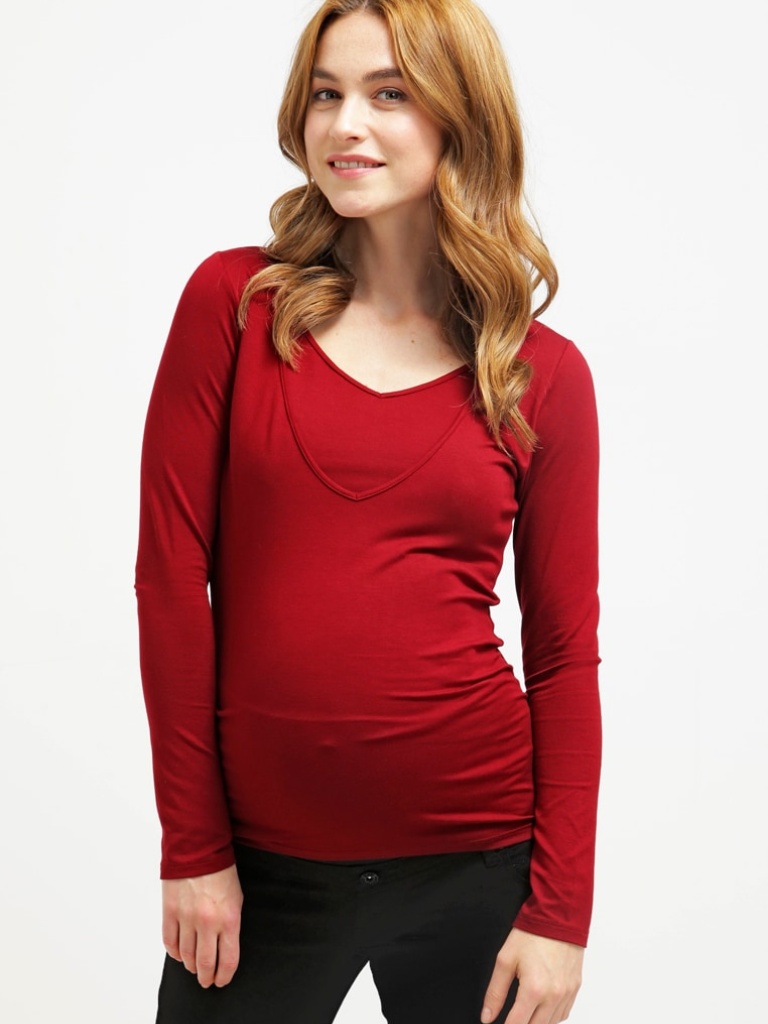
jersey tight a long-sleeved with the sleeves down hip length Fully Tucked in v-neck top